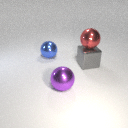
large purple metal sphere to the left of large gray metal cube